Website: home-depot
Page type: billing-address
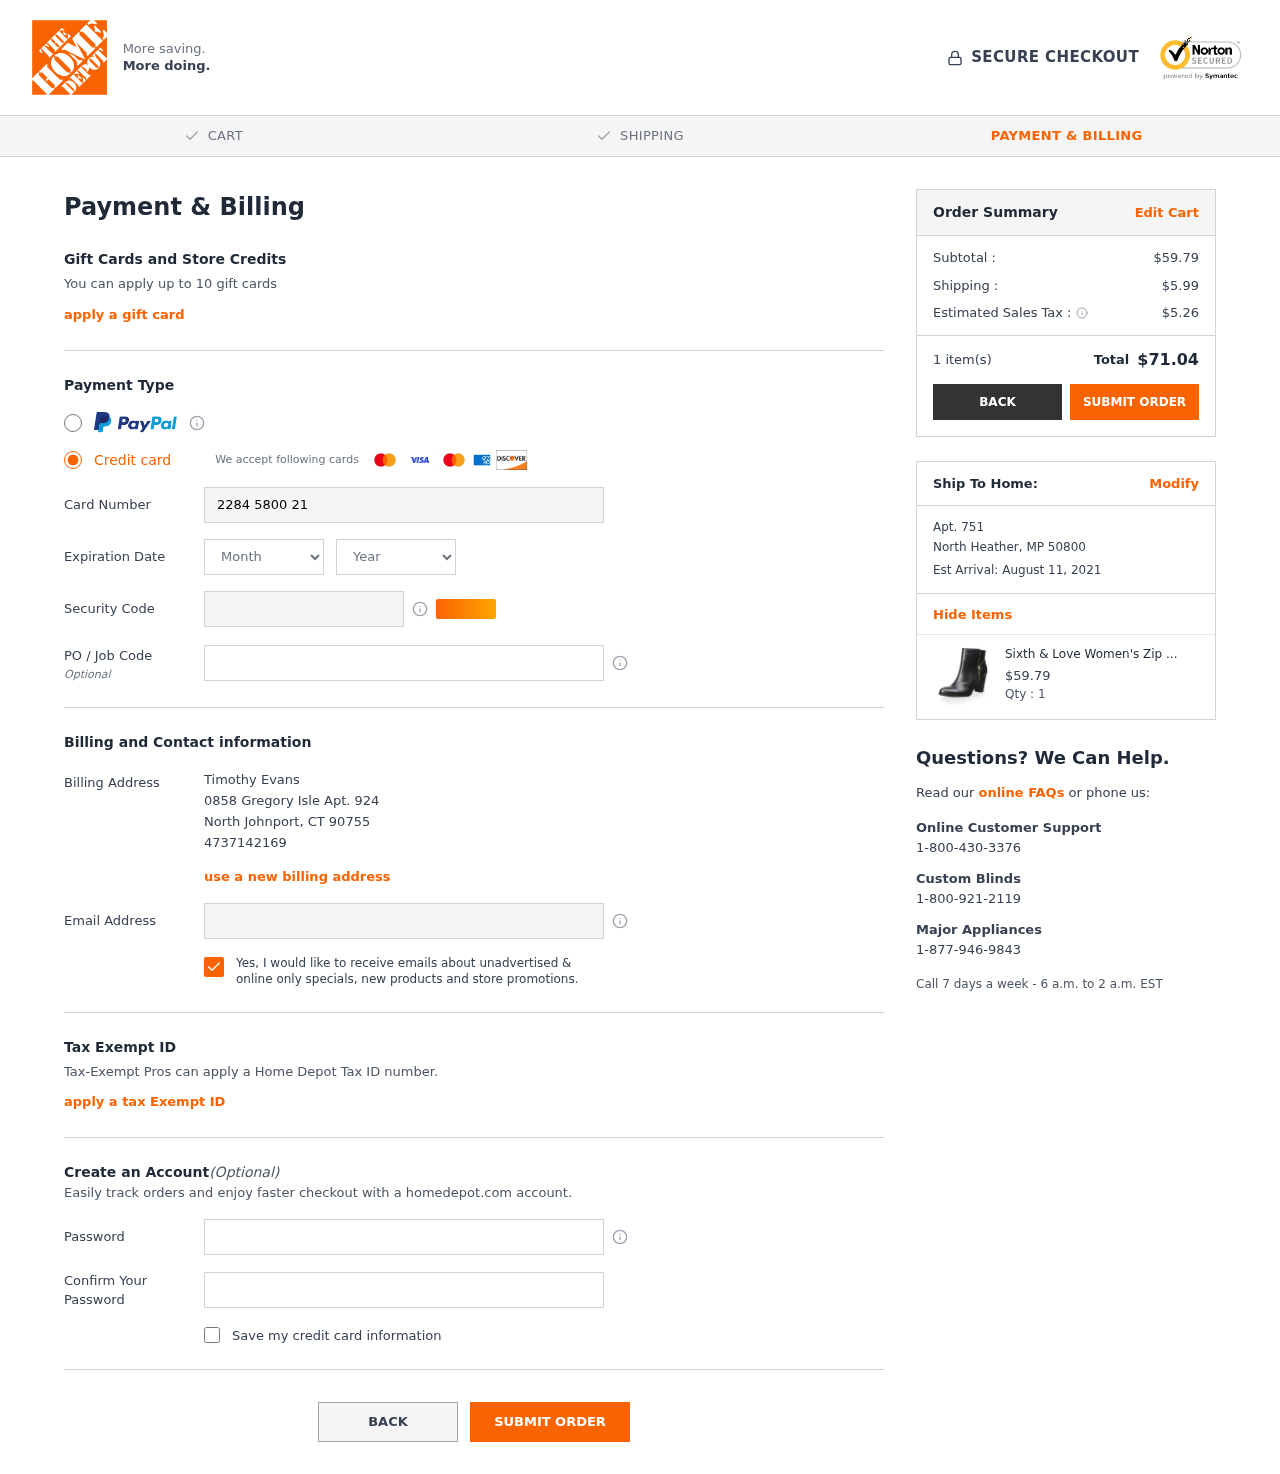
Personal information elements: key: PII_CARD_CVV
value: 169
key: PII_CARD_EXPIRY_MONTH
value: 04
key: PII_CARD_EXPIRY_YEAR
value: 26
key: PII_CARD_NUMBER
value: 2284 5800 2144 2649
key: PII_CITY
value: North Johnport
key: PII_CITY2
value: North Heather
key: PII_EMAIL
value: timothy.evans@yahoo.com
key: PII_FULLNAME
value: Timothy Evans
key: PII_PHONE
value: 4737142169
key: PII_POSTCODE
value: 90755
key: PII_POSTCODE2
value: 50800
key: PII_STATE_ABBR
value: CT
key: PII_STATE_ABBR2
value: MP
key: PII_STREET
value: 0858 Gregory Isle Apt. 924
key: PII_STREET2
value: Apt. 751
Product elements: key: PRODUCT1_NAME
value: Sixth & Love Women's Zip Bootie, Black, 7.5 M US
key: PRODUCT1_PRICE
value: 59.79
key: PRODUCT1_QUANTITY
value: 1
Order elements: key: ORDER_SUBTOTAL
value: $59.79
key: ORDER_SHIPPING_COST
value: $5.99
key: ORDER_TAX
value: $5.26
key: ORDER_NUM_ITEMS
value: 1 item(s)
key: ORDER_TOTAL
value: $71.04
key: ORDER_DELIVERY_DATE
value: Est Arrival: August 11, 2021